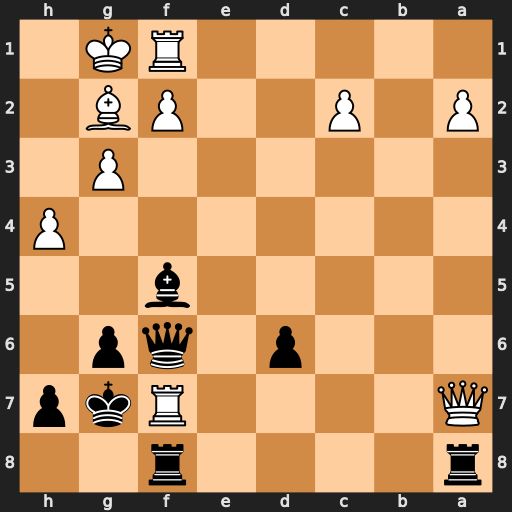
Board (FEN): r4r2/Q4Rkp/3p1qp1/5b2/7P/6P1/P1P2PB1/5RK1
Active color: b
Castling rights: -
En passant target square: -
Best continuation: Qxf7 Qxf7+ Kxf7 Bxa8 Rxa8